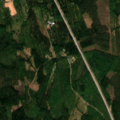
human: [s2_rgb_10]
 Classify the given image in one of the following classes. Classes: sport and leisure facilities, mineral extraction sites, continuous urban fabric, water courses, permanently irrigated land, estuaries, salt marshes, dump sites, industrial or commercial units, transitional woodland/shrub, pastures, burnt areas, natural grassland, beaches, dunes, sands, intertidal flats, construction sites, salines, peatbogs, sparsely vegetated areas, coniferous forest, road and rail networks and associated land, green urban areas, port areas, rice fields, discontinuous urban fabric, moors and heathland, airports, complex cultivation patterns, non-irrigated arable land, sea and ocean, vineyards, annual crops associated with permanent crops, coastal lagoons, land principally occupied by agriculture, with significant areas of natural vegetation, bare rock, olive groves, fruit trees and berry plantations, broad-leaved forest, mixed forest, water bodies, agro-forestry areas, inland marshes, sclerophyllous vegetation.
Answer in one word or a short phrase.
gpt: coniferous forest, mixed forest, transitional woodland/shrub